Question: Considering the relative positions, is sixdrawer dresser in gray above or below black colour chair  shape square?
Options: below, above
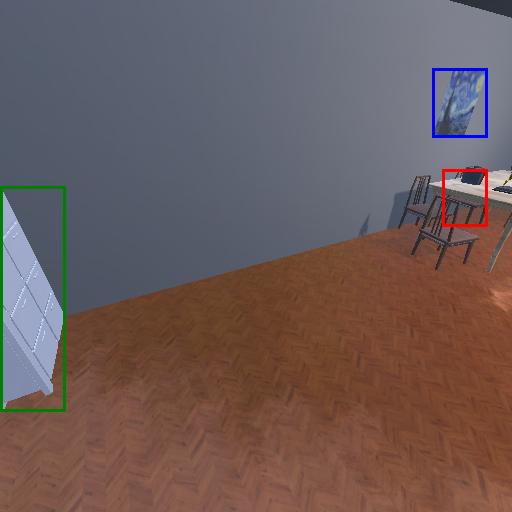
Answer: below